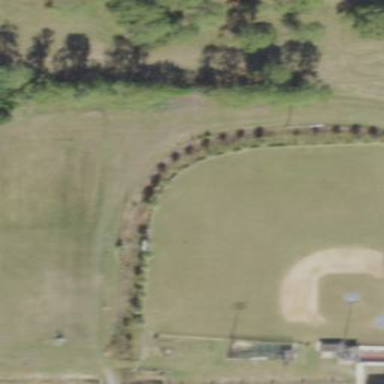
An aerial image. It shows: Baseball pitch for leisure and sports activities.